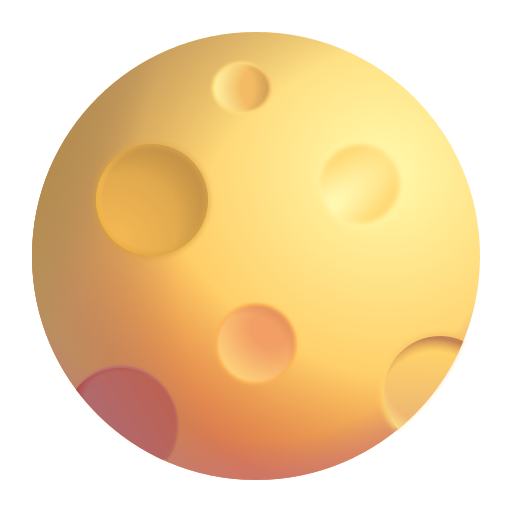
full moon color